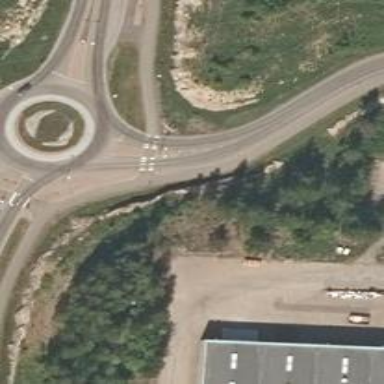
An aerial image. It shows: Asphalt cycleway with uncontrolled zebra crossing. There is crossing island as well.